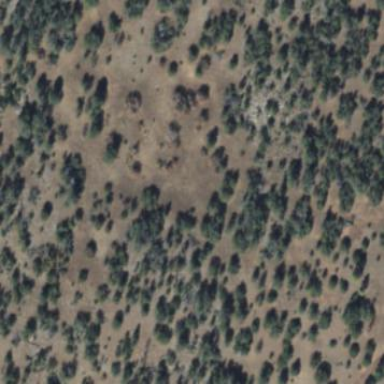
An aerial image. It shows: Patch of scrub vegetation.